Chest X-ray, PA view. Patient: 41 years old, sex M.
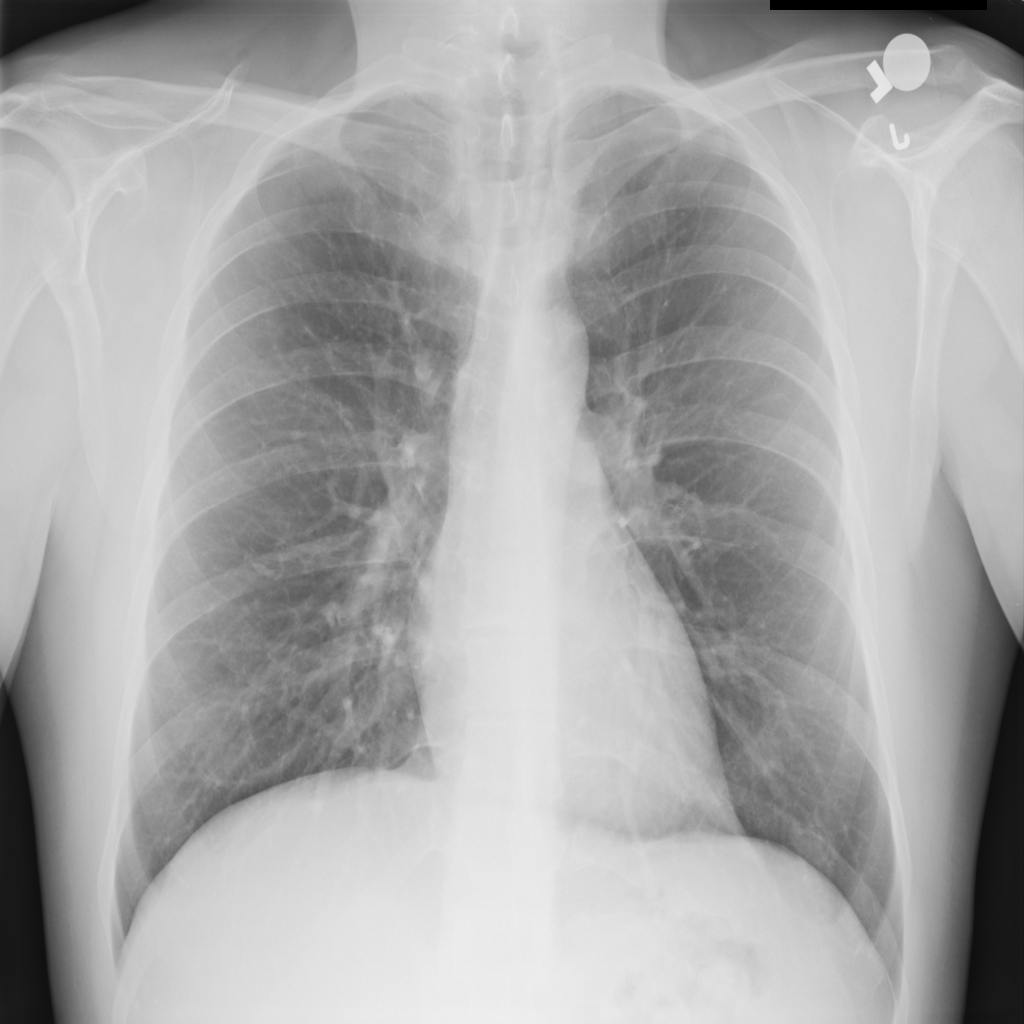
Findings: No Finding